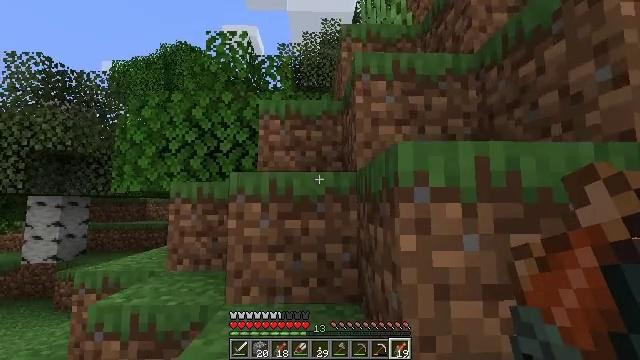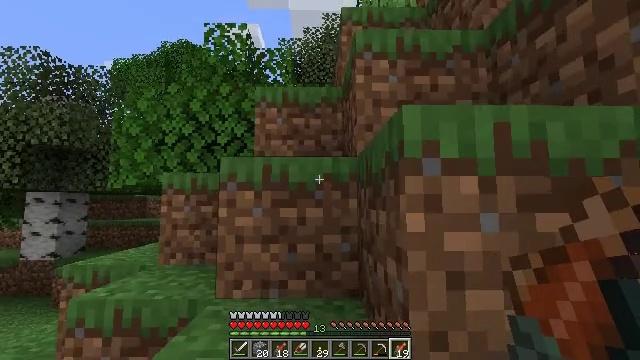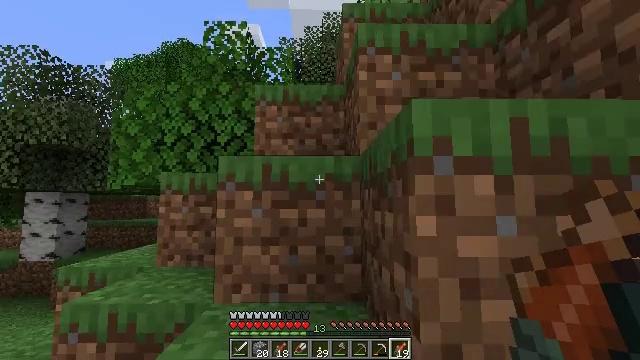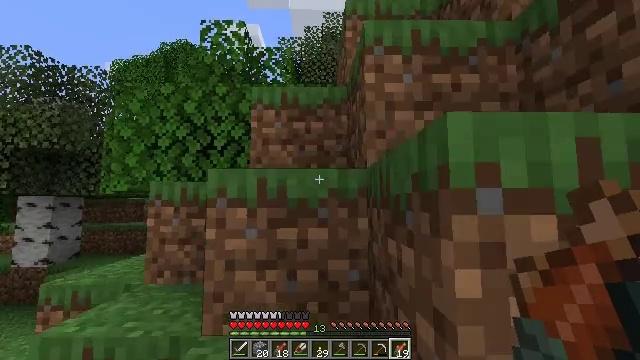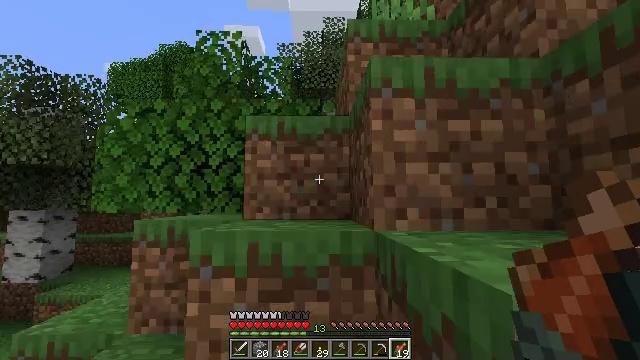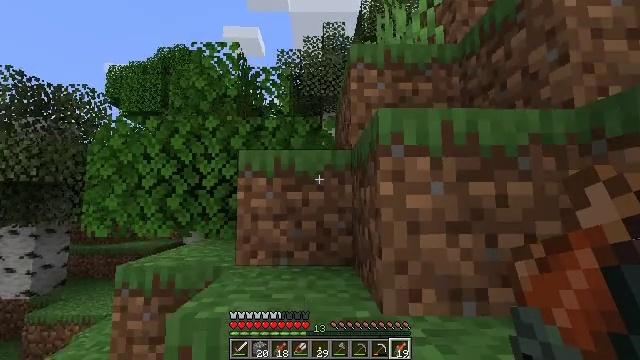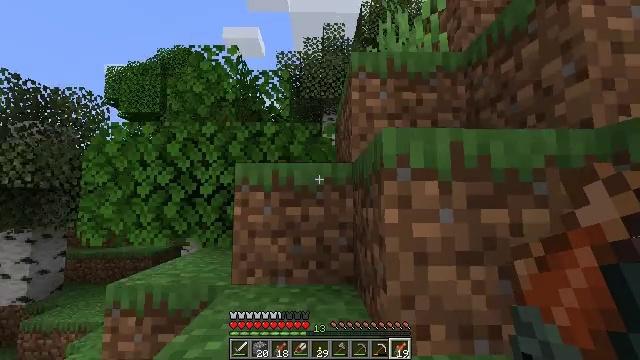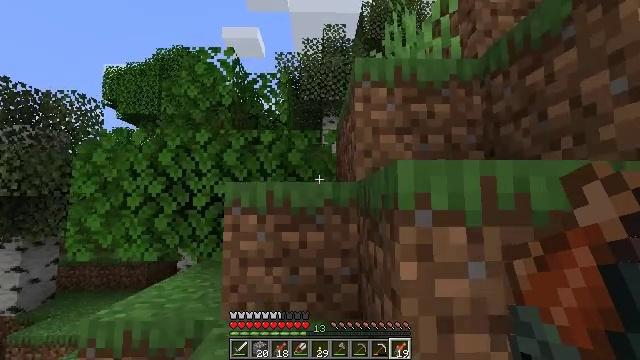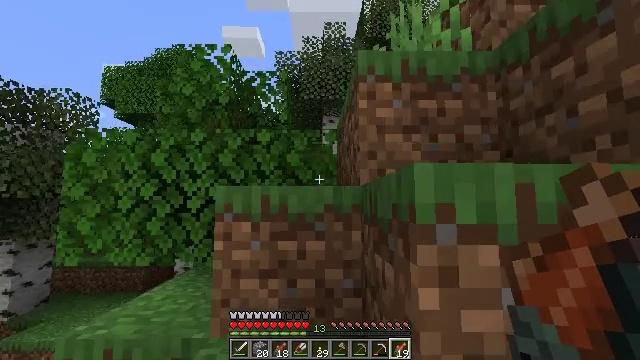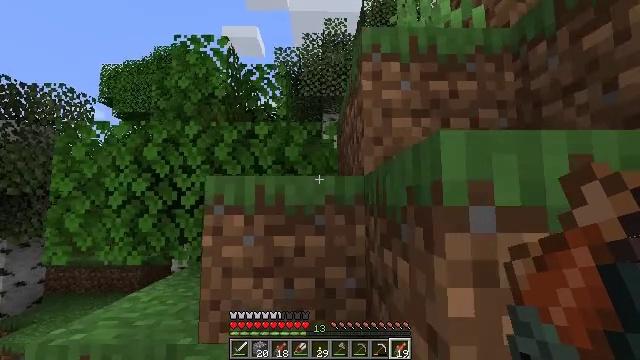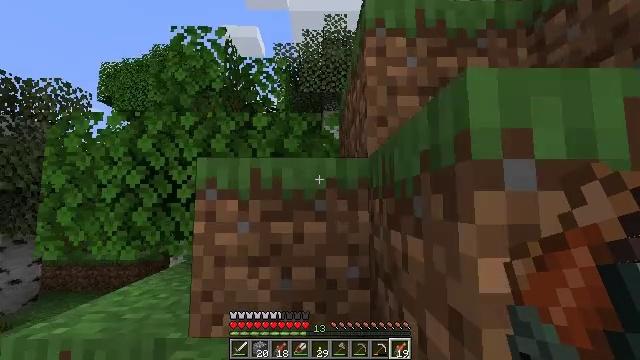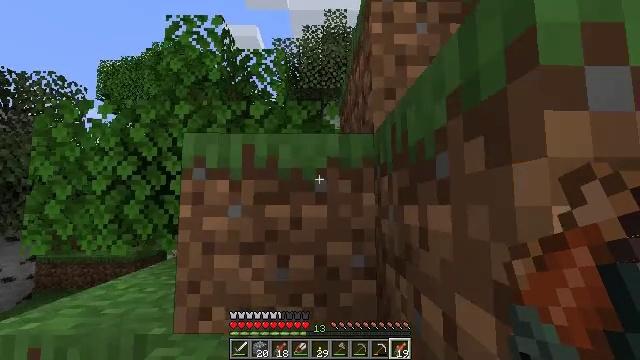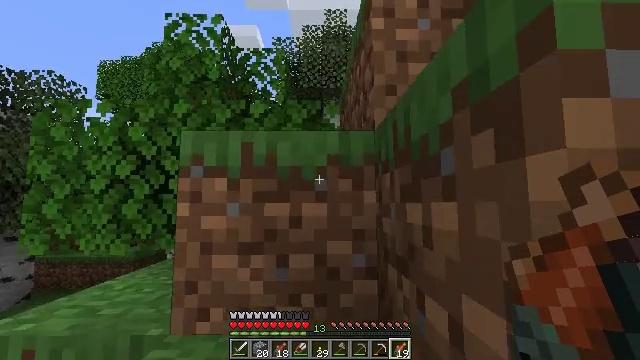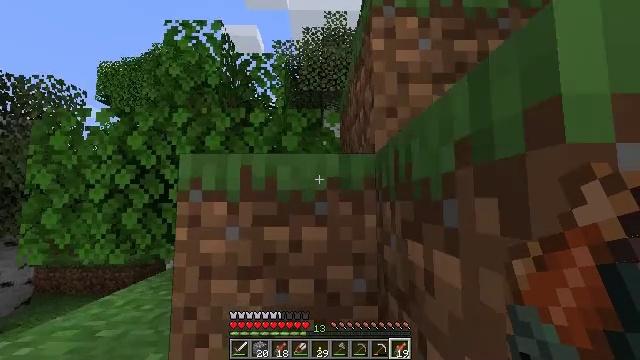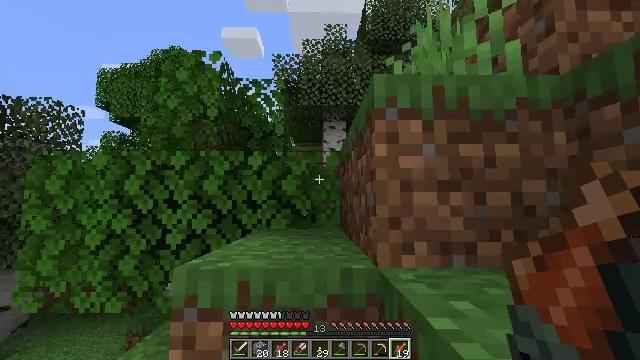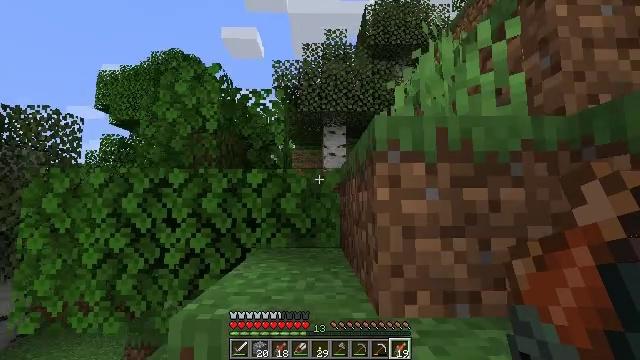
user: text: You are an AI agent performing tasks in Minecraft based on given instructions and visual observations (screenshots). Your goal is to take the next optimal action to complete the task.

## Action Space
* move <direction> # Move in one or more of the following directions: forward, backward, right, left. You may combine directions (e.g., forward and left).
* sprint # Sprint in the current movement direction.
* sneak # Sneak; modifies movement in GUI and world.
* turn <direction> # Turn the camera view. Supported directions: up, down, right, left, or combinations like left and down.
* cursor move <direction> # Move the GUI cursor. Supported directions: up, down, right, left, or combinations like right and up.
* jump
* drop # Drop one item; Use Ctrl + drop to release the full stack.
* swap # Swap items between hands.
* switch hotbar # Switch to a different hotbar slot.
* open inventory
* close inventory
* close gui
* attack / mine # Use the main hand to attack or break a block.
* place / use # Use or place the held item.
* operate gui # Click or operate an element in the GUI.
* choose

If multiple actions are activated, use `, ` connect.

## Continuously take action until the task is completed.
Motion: motion action
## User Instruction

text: Interact with the crafting table to craft a light gray bed.
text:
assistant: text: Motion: move forward, jump
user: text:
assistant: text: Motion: move forward, jump
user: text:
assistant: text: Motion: move forward, jump
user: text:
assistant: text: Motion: move forward, jump
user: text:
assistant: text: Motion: move forward, jump
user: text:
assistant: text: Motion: move forward, jump
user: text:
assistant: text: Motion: move forward, jump
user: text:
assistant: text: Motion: move forward, jump
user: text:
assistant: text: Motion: move forward, jump
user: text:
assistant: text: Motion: move forward, jump
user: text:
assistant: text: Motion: move forward, jump
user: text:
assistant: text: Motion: move forward, jump
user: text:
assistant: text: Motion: move forward, jump
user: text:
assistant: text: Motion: move forward, jump
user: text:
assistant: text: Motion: move forward, jump
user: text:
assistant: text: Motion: move forward, jump
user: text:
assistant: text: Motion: move forward, jump
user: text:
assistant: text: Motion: move forward, jump
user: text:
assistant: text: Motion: move forward, jump
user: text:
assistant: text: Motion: move forward, jump
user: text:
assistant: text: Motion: move forward, jump
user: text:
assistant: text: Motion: move forward, jump
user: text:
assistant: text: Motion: move forward, jump
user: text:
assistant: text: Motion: move forward, jump
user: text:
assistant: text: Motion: move forward, jump
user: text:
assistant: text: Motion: move forward, jump
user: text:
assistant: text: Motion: move forward, jump
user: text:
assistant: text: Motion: move forward, jump
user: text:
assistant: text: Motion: move forward, jump
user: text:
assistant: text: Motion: move forward, jump